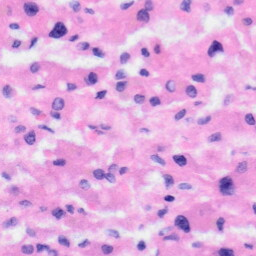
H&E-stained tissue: Liver